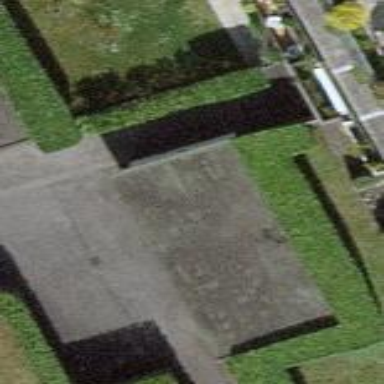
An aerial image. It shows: View of roof of building.